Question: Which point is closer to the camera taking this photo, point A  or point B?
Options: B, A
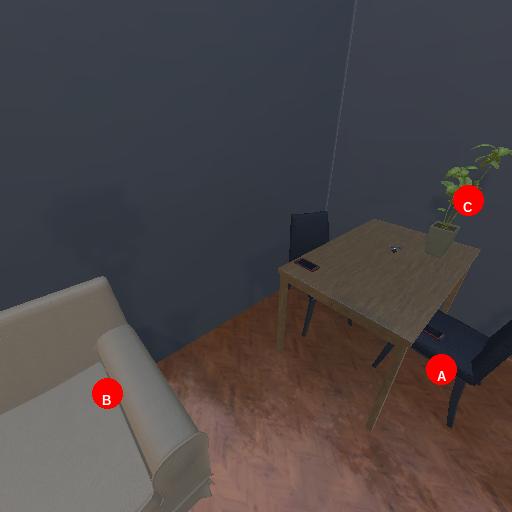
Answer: B